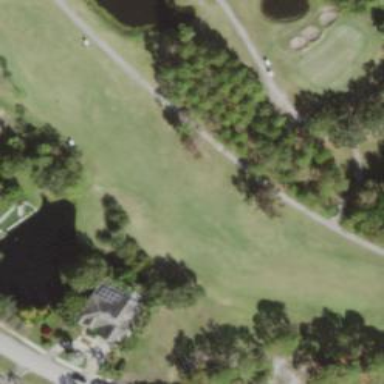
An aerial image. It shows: View of golf hole.